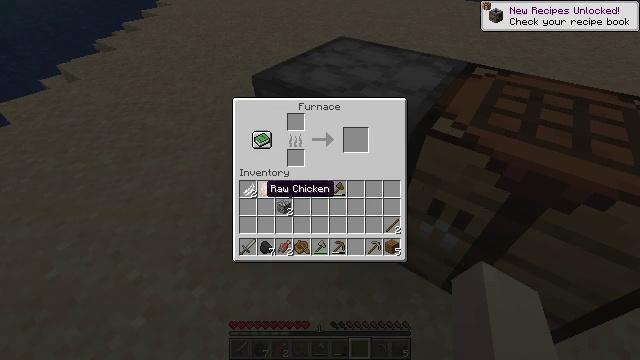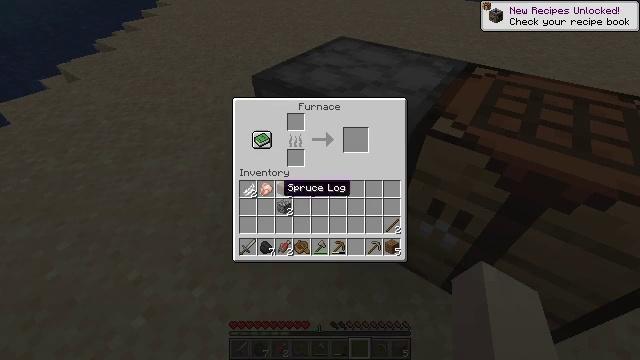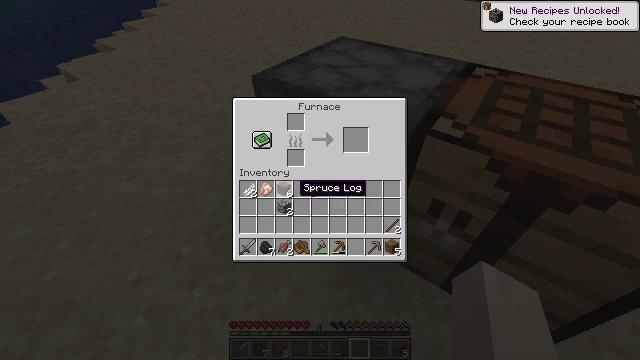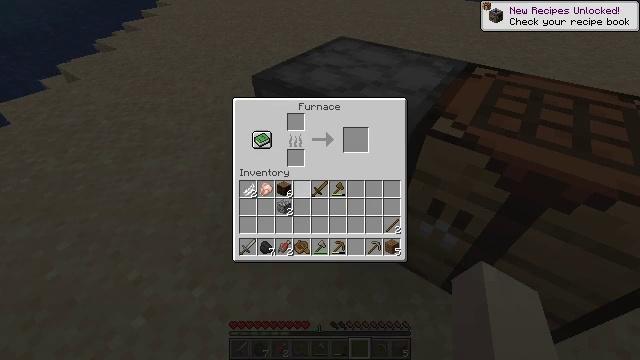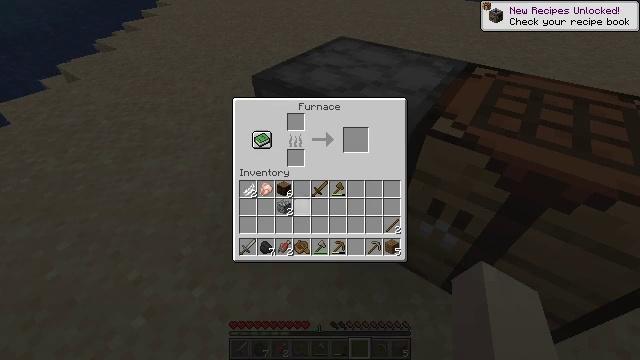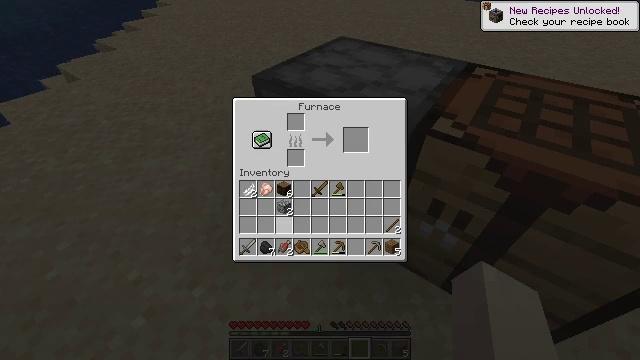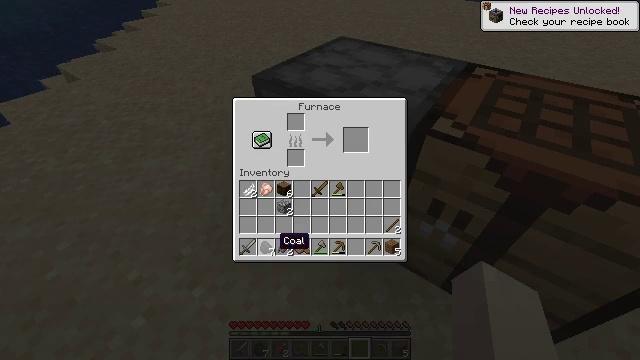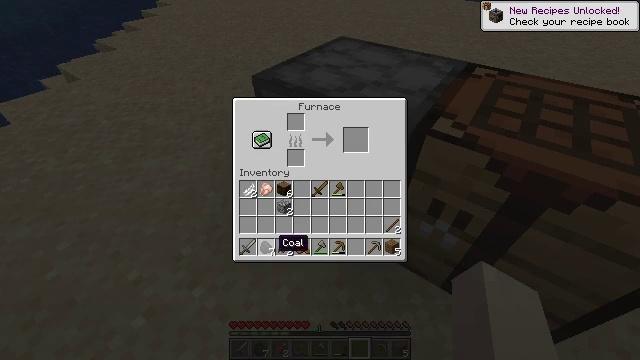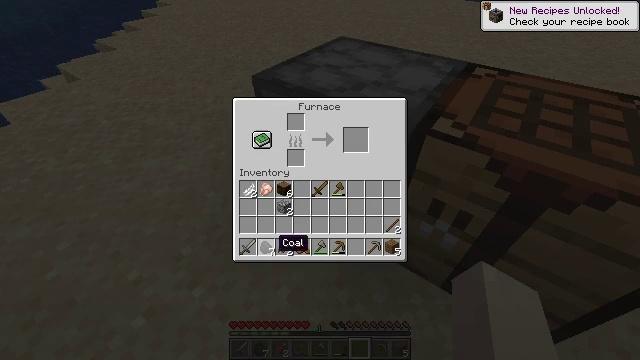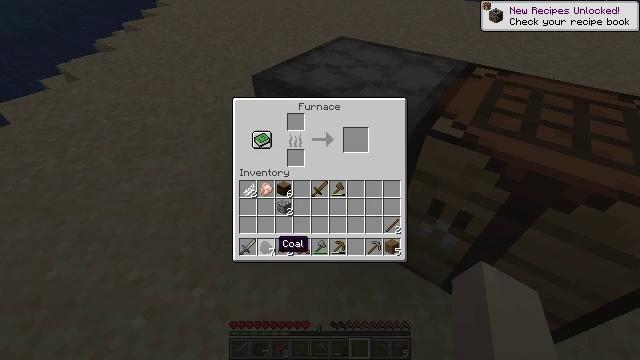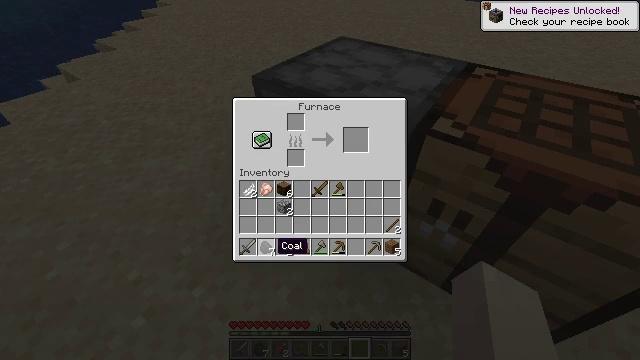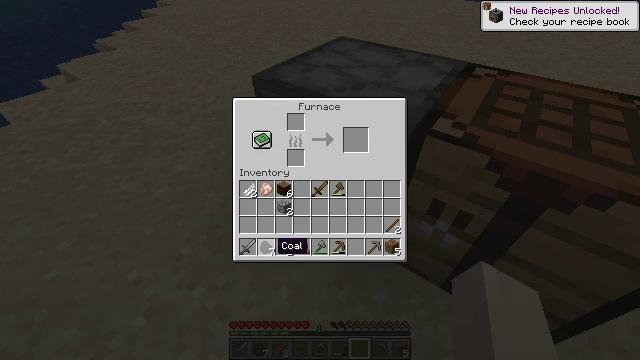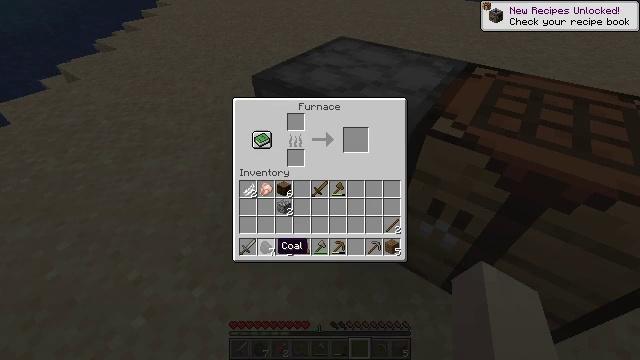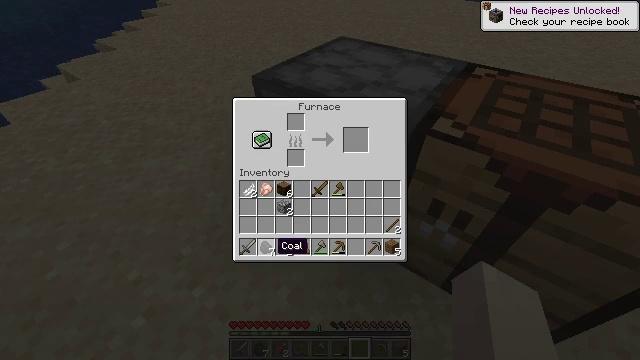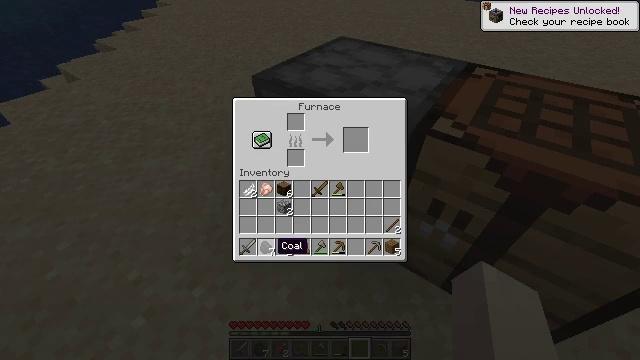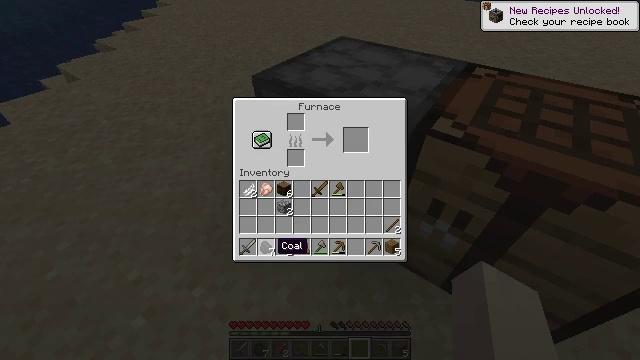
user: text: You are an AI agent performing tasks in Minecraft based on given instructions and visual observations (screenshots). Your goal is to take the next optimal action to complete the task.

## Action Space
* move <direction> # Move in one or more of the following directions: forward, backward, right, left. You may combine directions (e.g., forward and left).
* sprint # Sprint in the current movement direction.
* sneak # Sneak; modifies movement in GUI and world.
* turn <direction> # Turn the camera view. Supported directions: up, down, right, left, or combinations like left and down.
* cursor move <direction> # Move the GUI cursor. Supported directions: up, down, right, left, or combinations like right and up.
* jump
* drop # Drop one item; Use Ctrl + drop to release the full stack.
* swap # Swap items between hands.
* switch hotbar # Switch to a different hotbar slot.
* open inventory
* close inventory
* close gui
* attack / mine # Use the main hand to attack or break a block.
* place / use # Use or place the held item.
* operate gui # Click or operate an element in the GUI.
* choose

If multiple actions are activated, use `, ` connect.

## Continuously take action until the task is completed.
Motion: motion action
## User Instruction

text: Get cooked salmon by cooking raw salmon in the furnace.
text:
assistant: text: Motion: sneak, cursor move right
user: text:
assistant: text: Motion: sneak, cursor move right
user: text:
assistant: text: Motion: sneak
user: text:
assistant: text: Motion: sneak
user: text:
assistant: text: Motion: sneak, cursor move left and down
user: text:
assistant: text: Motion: sneak, cursor move left and down
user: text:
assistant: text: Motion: no_op
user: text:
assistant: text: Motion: no_op
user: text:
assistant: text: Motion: no_op
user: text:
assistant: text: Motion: no_op
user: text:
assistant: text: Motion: no_op
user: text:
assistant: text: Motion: sneak
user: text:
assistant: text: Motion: sneak
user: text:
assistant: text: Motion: sneak
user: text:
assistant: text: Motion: sneak
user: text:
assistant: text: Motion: sneak
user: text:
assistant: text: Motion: sneak
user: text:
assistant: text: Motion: sneak
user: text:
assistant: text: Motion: sneak
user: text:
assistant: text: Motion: sneak
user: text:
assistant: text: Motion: sneak
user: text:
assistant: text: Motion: sneak
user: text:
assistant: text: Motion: sneak
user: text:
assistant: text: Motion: sneak
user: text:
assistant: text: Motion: sneak
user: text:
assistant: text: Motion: sneak
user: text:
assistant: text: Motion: no_op
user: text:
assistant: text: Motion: no_op
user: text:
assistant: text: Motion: choose
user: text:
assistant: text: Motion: choose